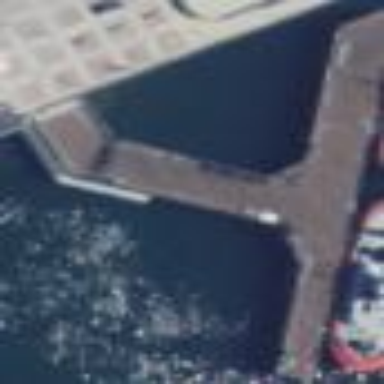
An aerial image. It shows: Industrial area with pier. This industrial zone is port.